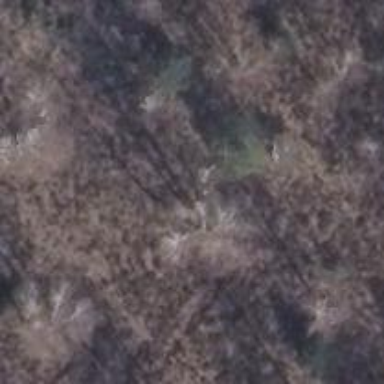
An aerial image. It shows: Forest area.